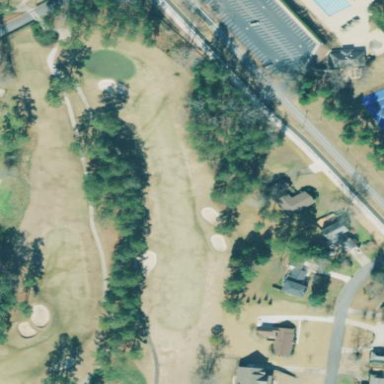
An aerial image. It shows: Golf rough area.